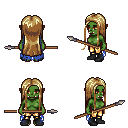
a pixel art fantasy rpg character, female body template, orc, green skin, blue tattered cape, gold greaves, blonde extra-long hairstyle, black shoes, spear, four views (front, back, left, right), 2x2 character sprite sheet, small pixel art, hard edges, no anti-aliasing